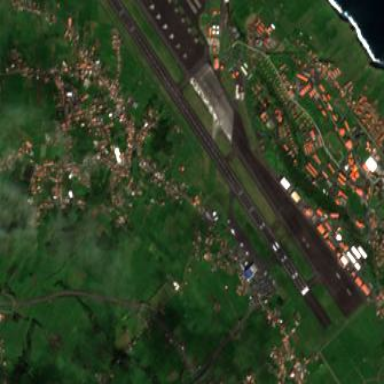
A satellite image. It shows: Runway in airport area.